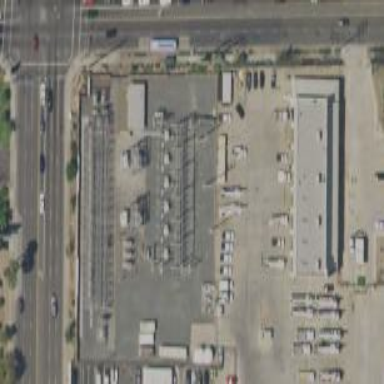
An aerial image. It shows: Power substation.